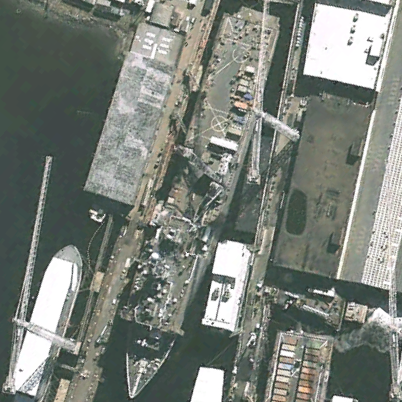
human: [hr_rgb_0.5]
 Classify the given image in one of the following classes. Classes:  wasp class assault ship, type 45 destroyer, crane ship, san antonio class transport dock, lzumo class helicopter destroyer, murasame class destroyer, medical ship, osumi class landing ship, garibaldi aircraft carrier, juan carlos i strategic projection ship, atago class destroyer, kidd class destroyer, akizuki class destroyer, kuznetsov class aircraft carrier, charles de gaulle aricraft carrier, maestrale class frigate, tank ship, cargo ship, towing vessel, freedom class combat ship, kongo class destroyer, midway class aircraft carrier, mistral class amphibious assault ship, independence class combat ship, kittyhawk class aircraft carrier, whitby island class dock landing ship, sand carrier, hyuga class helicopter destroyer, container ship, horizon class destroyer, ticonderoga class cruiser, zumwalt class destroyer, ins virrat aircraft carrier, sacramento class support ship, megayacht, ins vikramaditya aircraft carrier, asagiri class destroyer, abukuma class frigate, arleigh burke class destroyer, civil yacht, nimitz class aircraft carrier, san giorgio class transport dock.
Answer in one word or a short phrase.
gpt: Whitby Island class dock landing ship